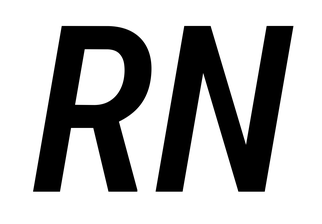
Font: Roboto-Italic_Condensed_Medium_Italic